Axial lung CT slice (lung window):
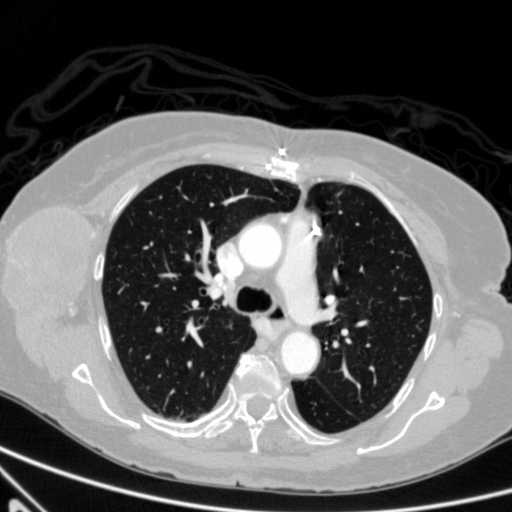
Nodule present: no